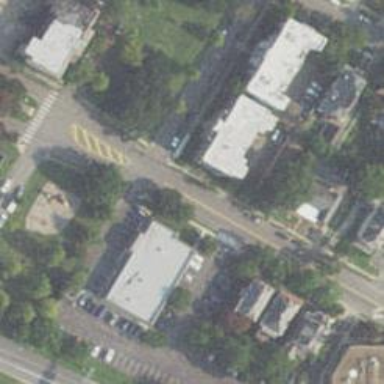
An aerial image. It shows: Commercial area featuring clinic that provides healthcare services.